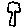
Label: tree